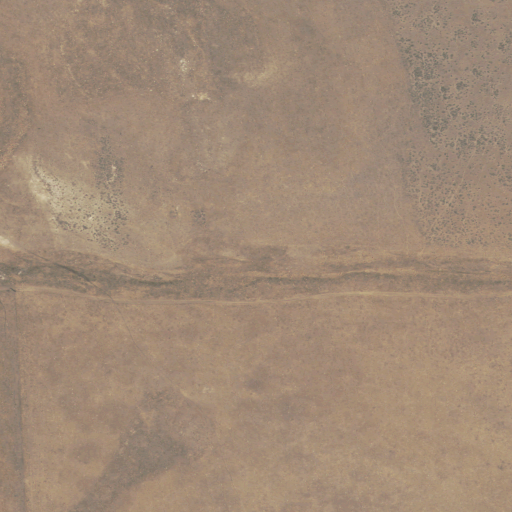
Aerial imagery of valley in Utah named Marlow Canyon containing grassland and shrub